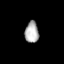
Tissue: lung
Cell type: Others
Senescence score: 0.2089
Nuclear area (px): 286
Mean DAPI intensity: 175.706